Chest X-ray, PA view. Patient: 57 years old, sex F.
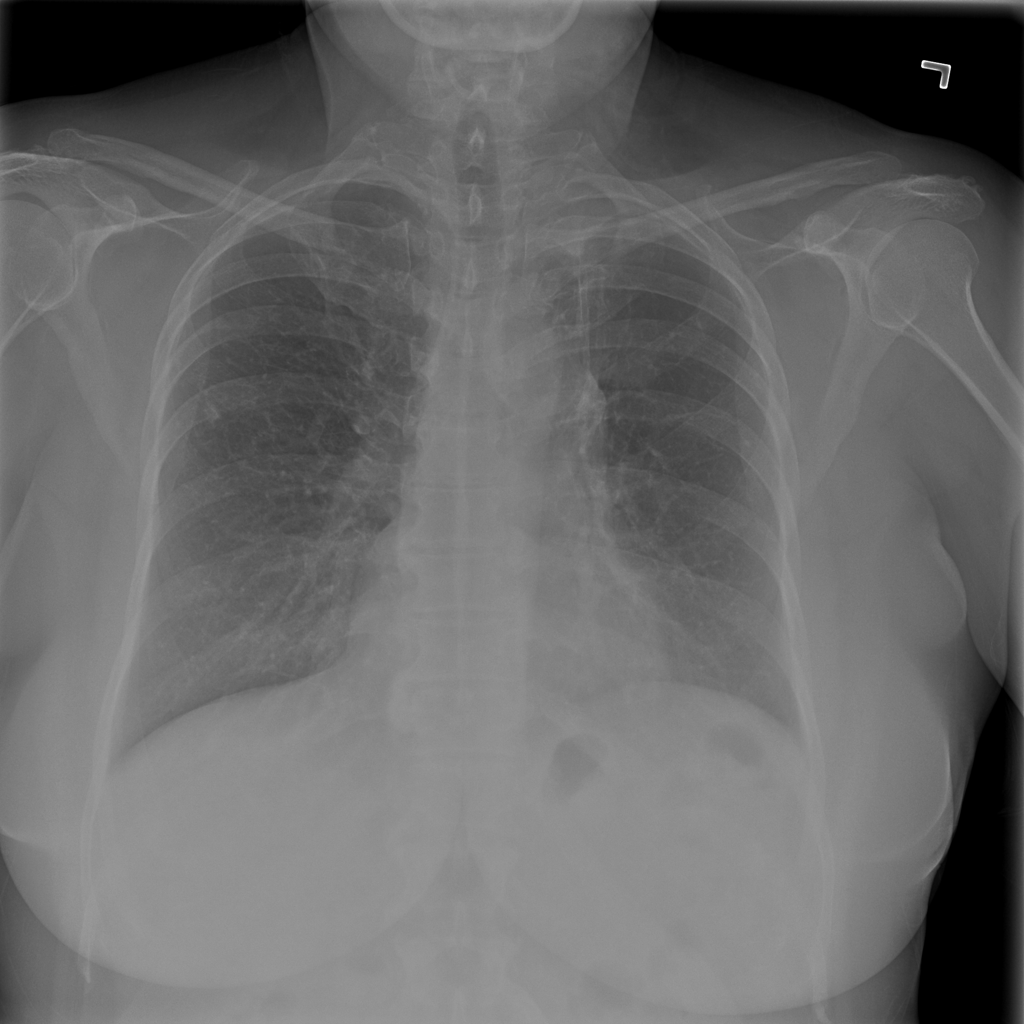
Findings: Nodule, Pleural_Thickening